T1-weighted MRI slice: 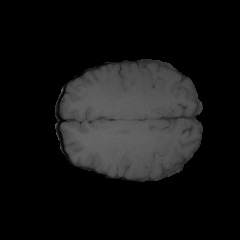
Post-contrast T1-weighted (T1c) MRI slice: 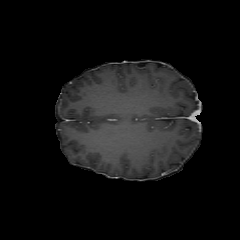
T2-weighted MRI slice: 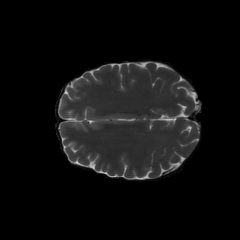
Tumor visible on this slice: no